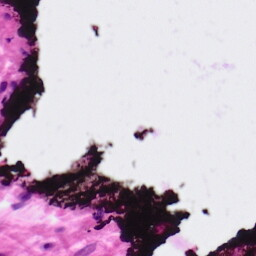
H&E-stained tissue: Ovarian